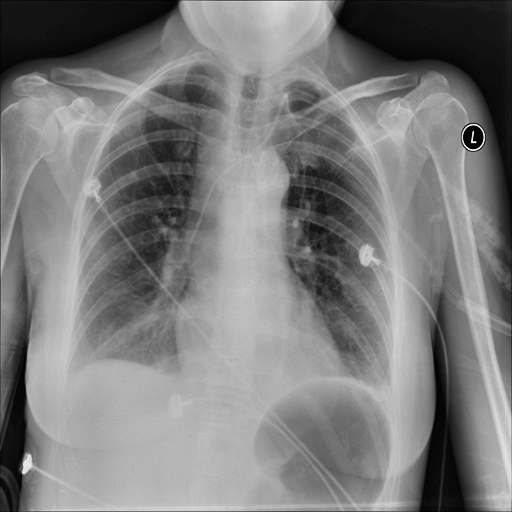
Finding: NORMAL